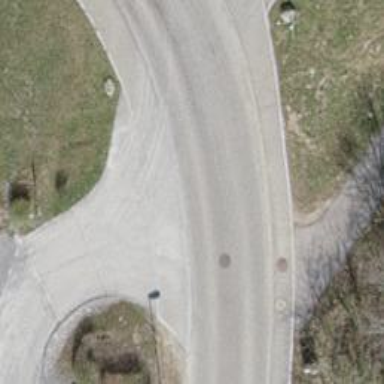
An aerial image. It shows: Asphalt road classified as tertiary.